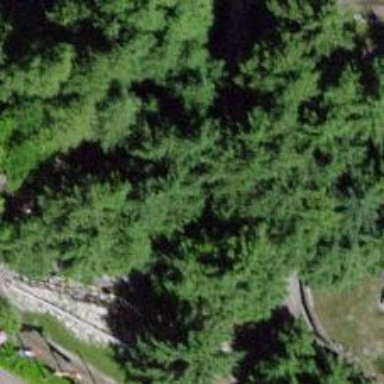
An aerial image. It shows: Miniature railway.